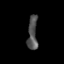
Tissue: skin
Cell type: Epithelial cells
Senescence score: 0.2138
Nuclear area (px): 323
Mean DAPI intensity: 81.898